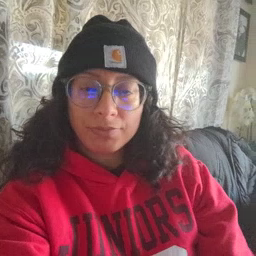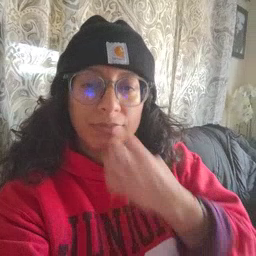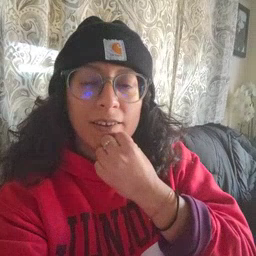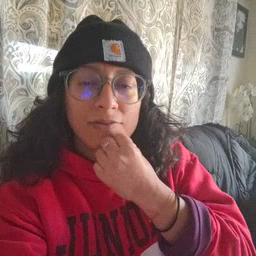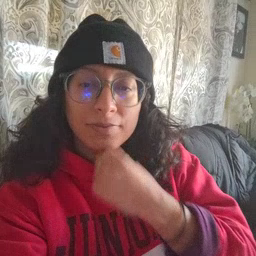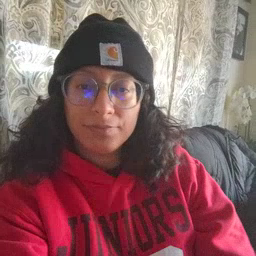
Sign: underwear